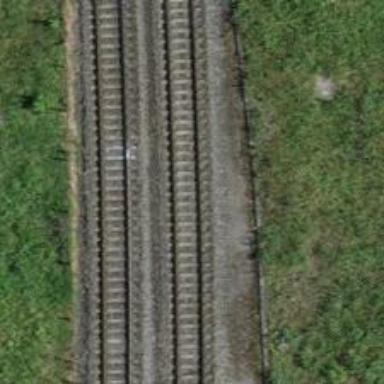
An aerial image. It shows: Single-track electrified railway with contact line.